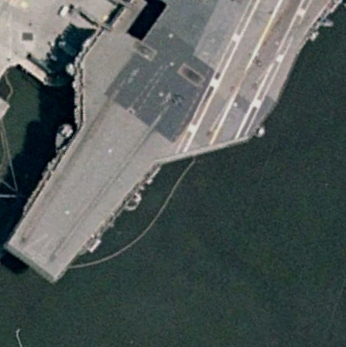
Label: aircraft_carrier